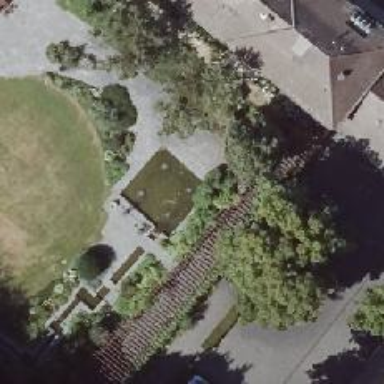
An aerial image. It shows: Beautiful fountain.